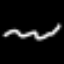
Label: squiggle